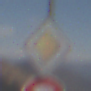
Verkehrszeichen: Vorfahrtsstrasse
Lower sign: Ueberholverbot
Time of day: Midday
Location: Outdoor (Nature)
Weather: Clear
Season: NotSpecified
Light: Natural